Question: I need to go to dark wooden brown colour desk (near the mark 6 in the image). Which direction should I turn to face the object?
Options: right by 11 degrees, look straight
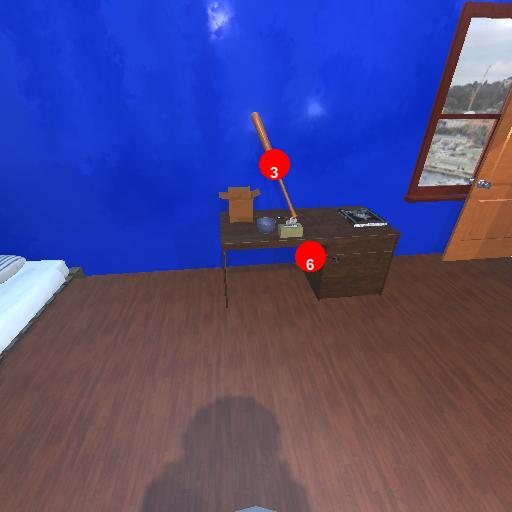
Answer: right by 11 degrees